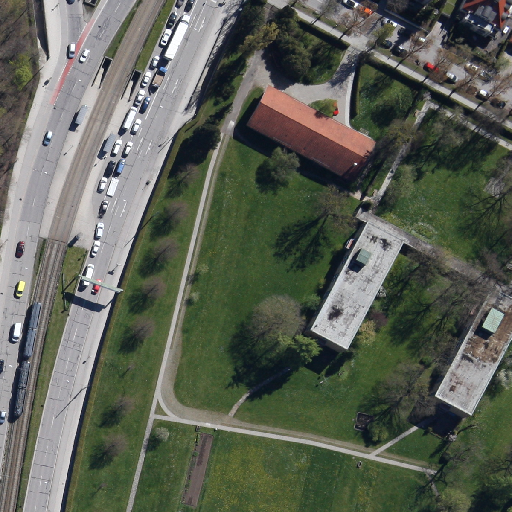
Referring expression: vehicle driving on the road